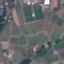
Land use / land cover: PermanentCrop